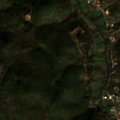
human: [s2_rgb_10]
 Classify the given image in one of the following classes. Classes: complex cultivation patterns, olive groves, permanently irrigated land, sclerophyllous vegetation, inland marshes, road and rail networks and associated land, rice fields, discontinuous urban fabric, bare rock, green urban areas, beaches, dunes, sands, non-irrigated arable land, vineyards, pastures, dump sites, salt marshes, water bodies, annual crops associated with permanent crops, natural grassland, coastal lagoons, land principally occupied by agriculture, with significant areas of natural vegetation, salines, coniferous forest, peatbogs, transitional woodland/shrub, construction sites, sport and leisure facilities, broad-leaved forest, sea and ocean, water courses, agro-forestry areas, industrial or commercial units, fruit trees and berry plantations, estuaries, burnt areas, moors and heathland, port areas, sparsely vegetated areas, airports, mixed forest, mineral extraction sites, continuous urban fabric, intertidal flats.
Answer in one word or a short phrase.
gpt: non-irrigated arable land, olive groves, coniferous forest, mixed forest, sclerophyllous vegetation, transitional woodland/shrub